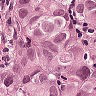
Metastatic tissue present: yes